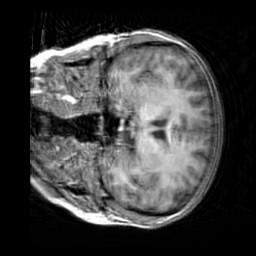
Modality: T1w
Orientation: coronal
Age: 19
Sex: female
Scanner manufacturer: siemens
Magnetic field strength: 3 T
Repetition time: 2.3 s
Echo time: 0.00303 s